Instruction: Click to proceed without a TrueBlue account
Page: checkout
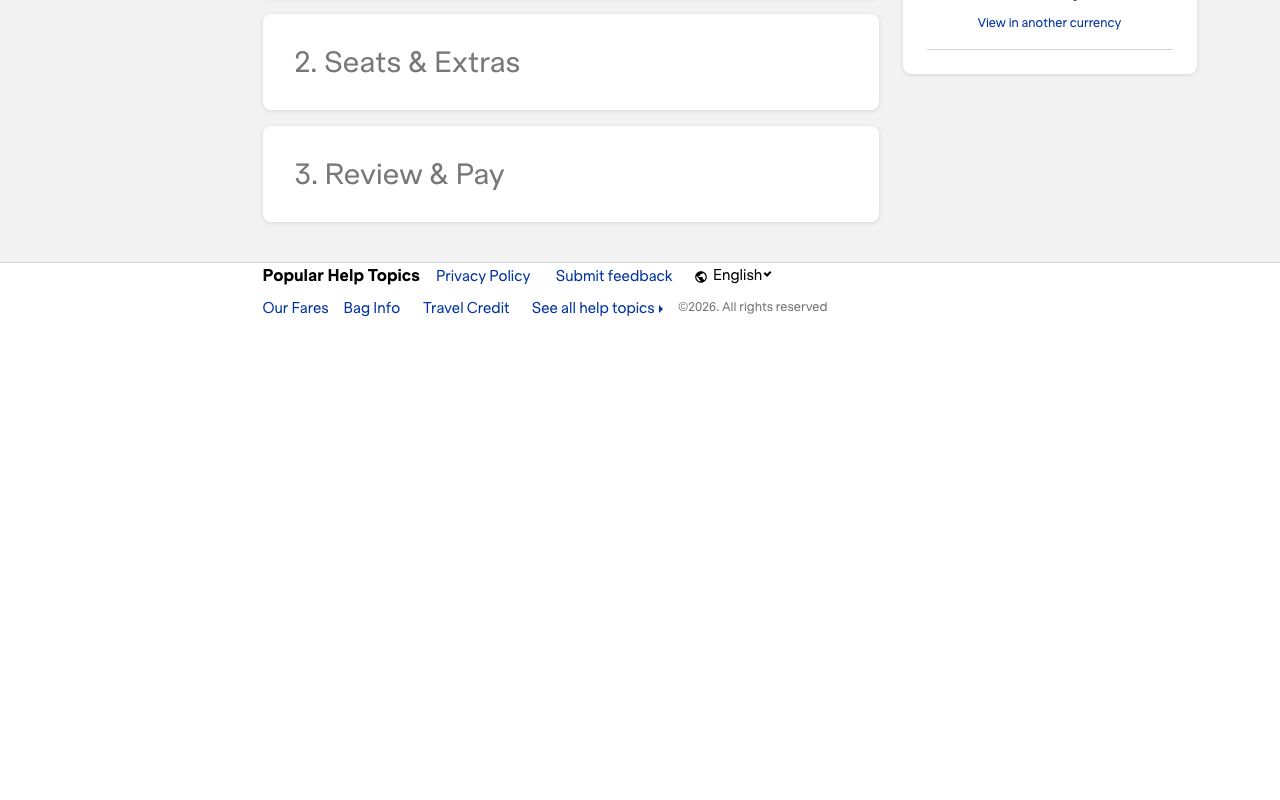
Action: click